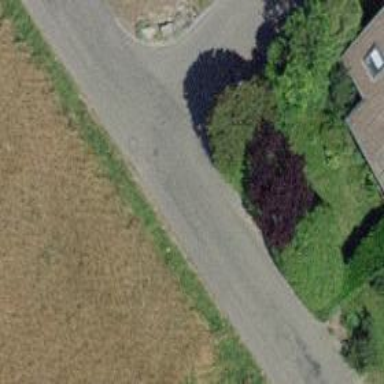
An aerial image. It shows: Paved residential road.